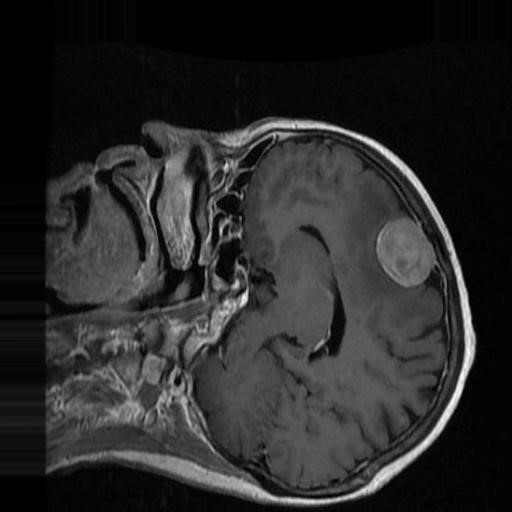
Label: brain_menin